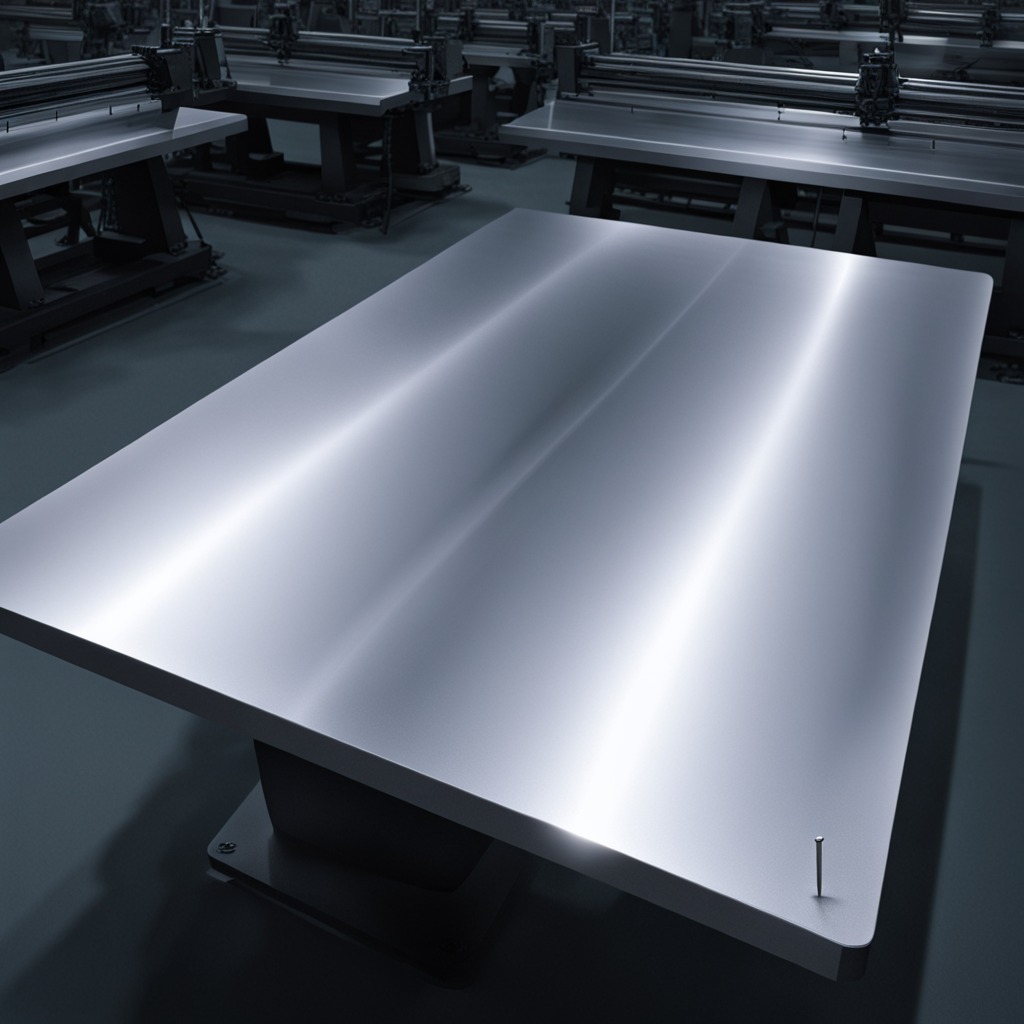
An iron nail is lying on a clean empty table in a basement in the evening soft directional lighting on the tabletop realistic grain studio-quality clarity centered framing